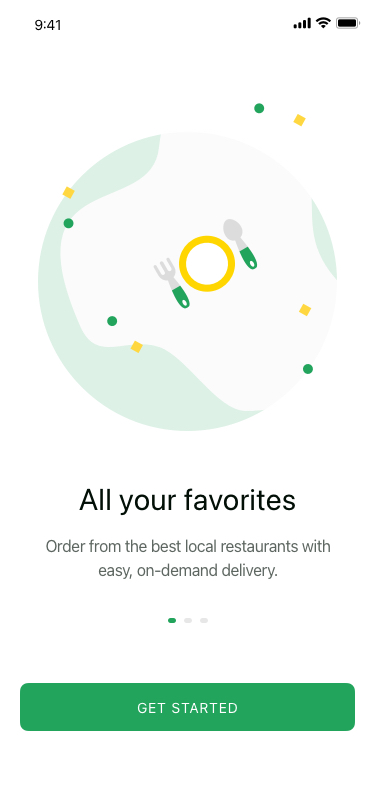
Text in this UI design:
All your favorites
Order from the best local restaurants with easy, on-demand delivery.